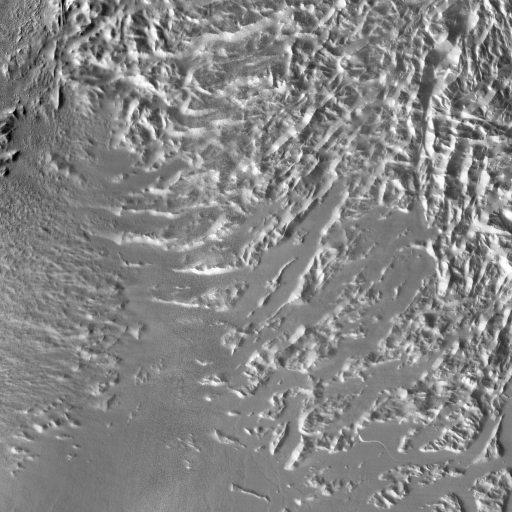
Crater classes present: Background, Buried